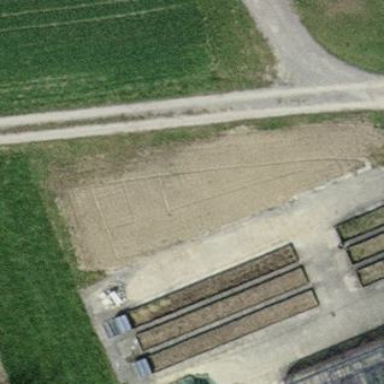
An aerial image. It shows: Greenhouse.